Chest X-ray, AP view. Patient: 61 years old, sex M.
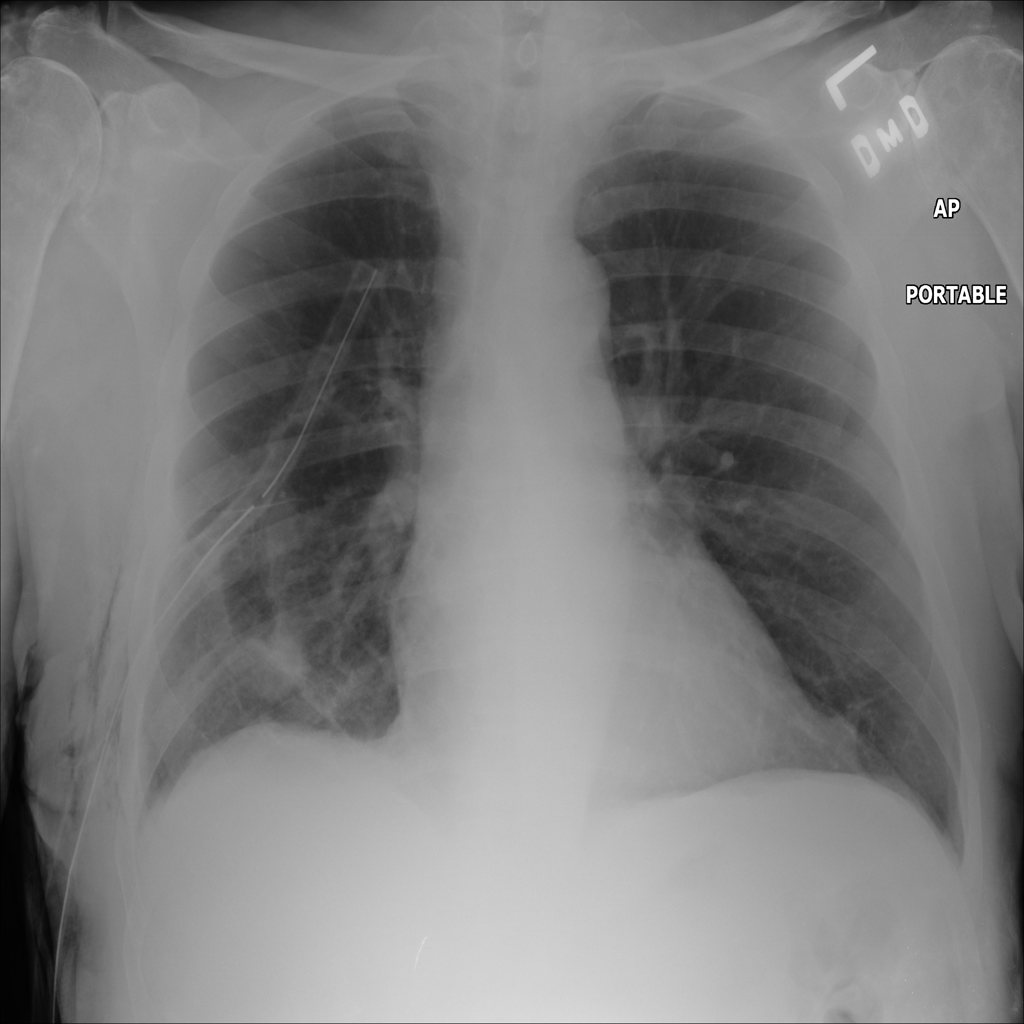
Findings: Atelectasis, Emphysema